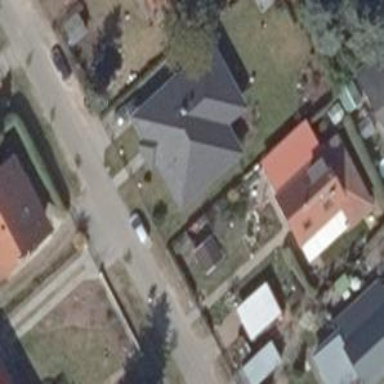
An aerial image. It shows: Detached building with hipped roof.